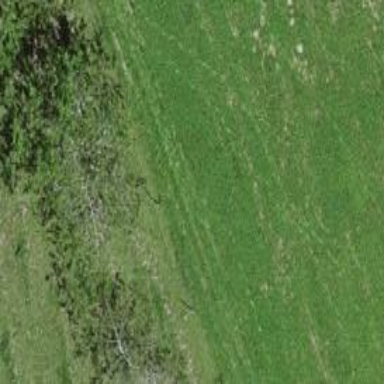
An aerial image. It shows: Grassy path.